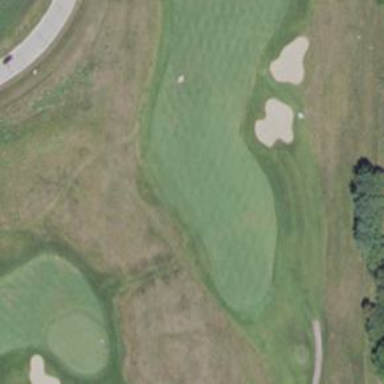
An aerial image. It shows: Area with grass used as rough in golf course.